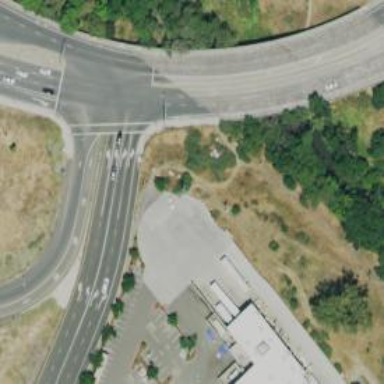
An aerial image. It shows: Solid stop line on the road.